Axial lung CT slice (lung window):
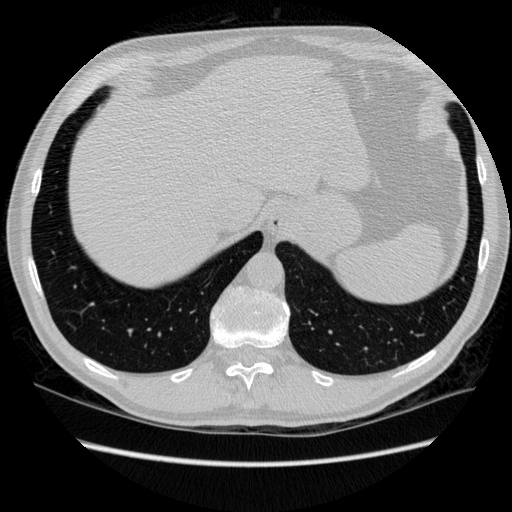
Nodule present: no